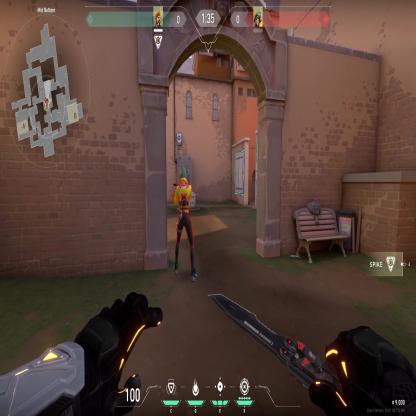
Label: enemy